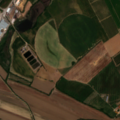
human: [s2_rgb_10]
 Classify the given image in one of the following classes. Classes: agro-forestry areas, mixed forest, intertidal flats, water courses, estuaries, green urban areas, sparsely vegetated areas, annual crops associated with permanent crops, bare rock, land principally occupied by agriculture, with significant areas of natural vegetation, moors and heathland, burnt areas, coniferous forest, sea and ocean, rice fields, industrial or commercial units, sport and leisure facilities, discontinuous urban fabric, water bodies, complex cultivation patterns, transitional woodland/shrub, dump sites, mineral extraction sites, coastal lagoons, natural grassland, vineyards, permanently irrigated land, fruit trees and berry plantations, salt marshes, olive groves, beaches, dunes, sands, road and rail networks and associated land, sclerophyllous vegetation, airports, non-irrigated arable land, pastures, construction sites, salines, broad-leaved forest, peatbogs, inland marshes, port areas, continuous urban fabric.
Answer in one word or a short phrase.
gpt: permanently irrigated land, complex cultivation patterns